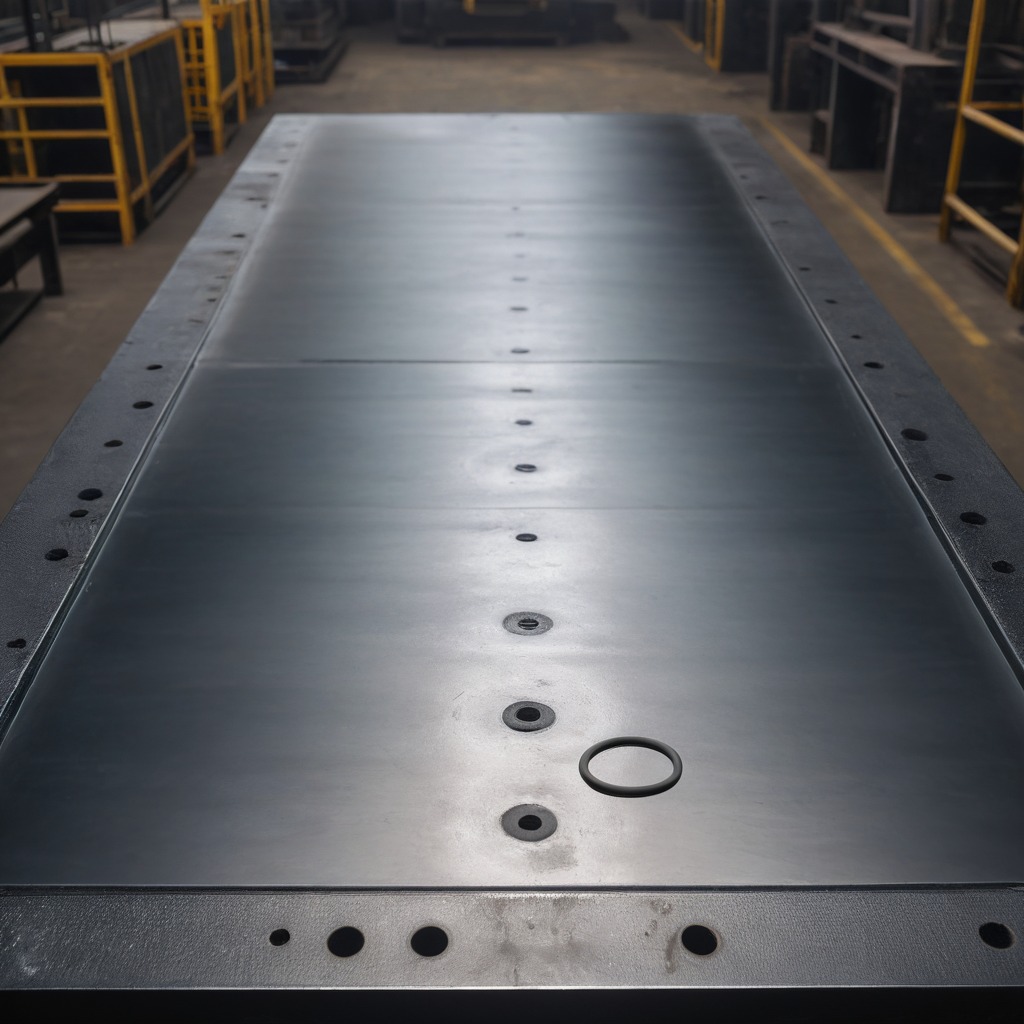
A rubber O-ring is lying on a cold steel table in a mining workshop gritty textures.